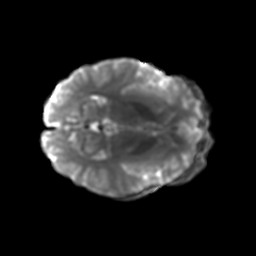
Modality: T2w
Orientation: axial
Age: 15
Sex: female
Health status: ill
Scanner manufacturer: ge
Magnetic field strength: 3 T
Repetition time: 7.5 s
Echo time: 0.079 s